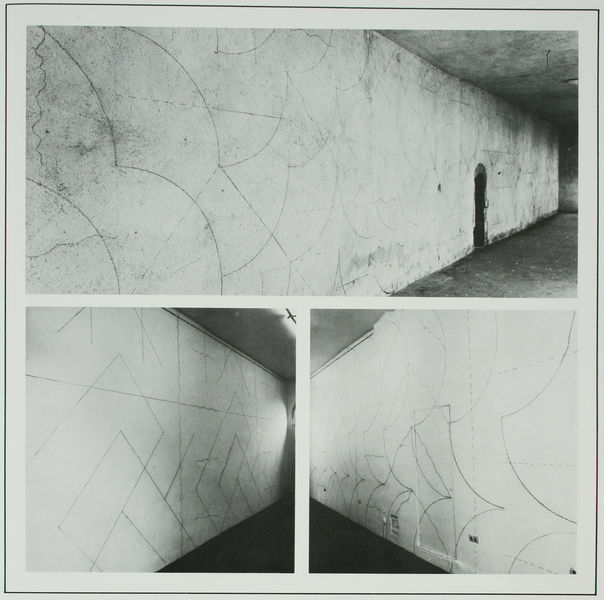
Titel: Different Combinations of Arcs and Lines
Künstler: Sol Lewitt
Schlagwörter: himmel, weiß, wolken, bäume, frauen, frau, grau, männer, raum, schwarz, tür, zeichnung, rot, wiese, muster, wand, drei, wald, skulptur, fotos, ecke, abstrakt, fläche, linien, tor, foto, fotografie, linie, ausstellung, sol, wandbild, lewitt, installation